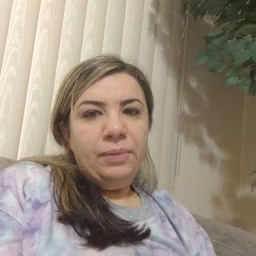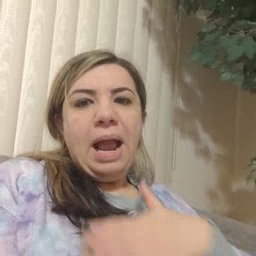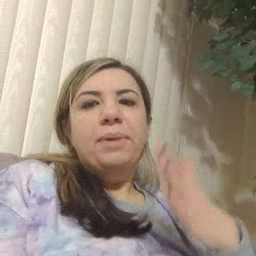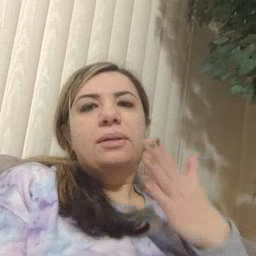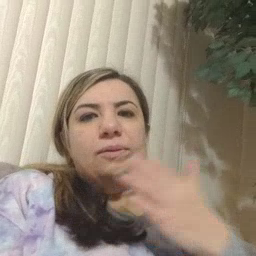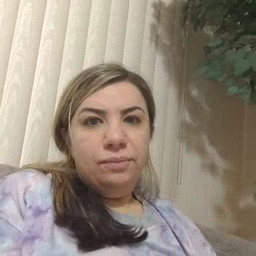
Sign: happy